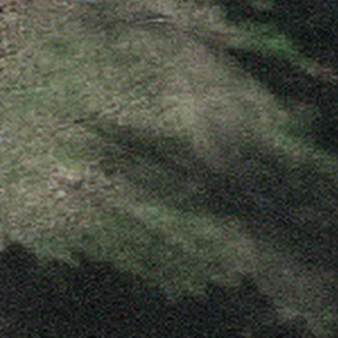
Label: other